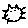
Label: cat